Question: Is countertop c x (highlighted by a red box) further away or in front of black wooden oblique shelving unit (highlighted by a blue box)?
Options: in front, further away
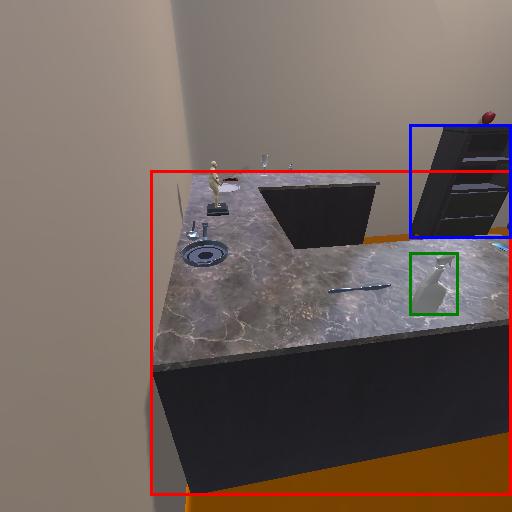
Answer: in front